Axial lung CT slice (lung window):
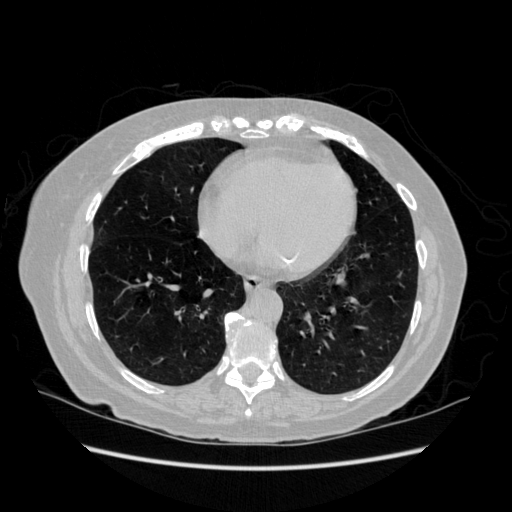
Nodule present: no